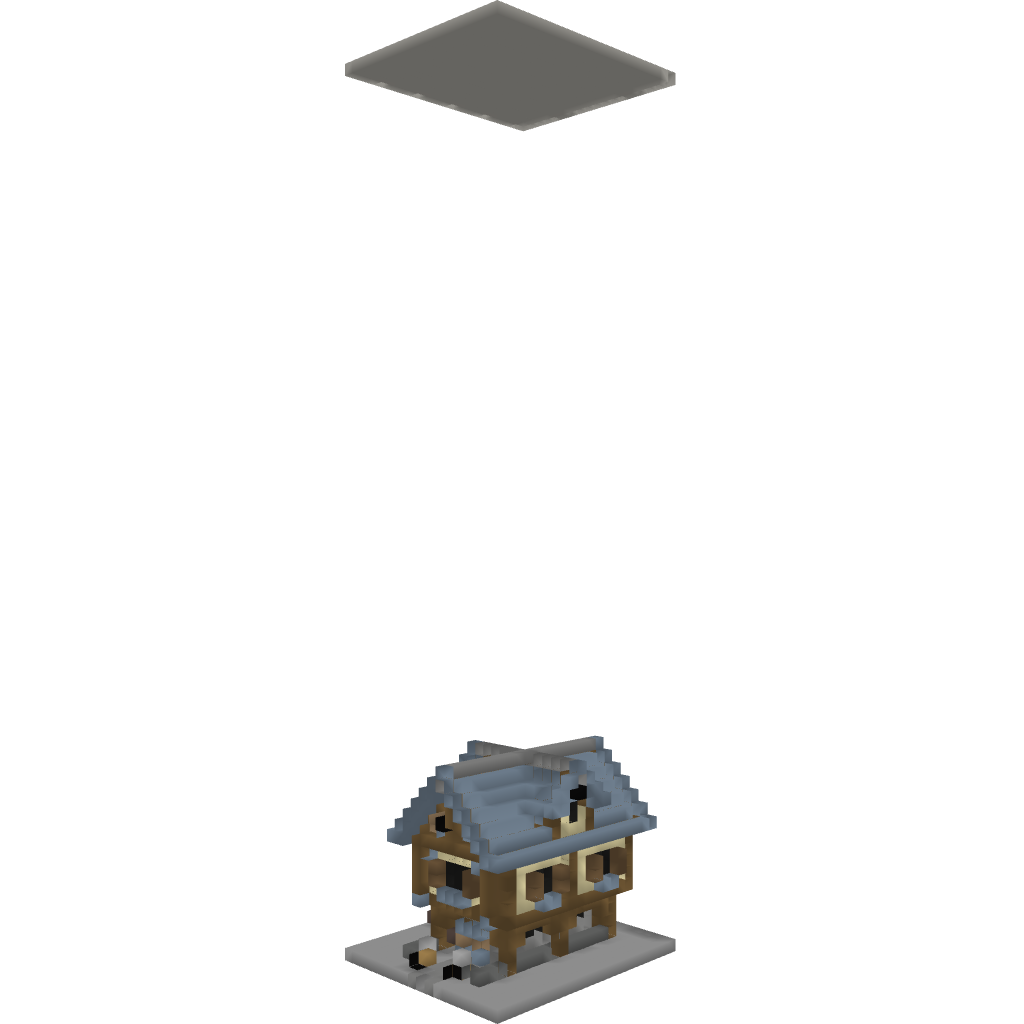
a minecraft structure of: Medieval Cottage